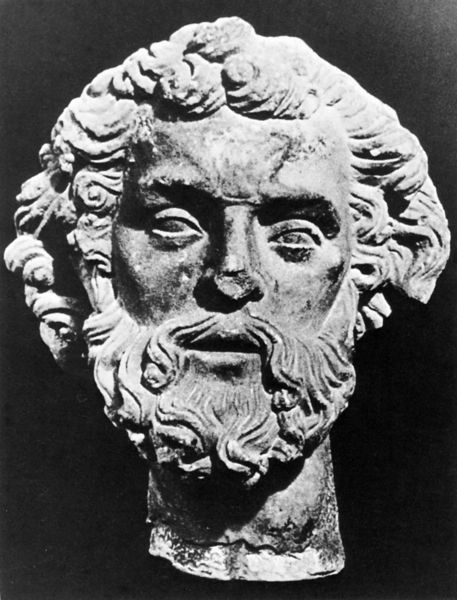
Titel: Kopf eines bärtigen Mannes
Institution: Reims, Kathedrale
Schlagwörter: kopf, mann, schatten, grau, haar, mund, nase, schwarz, weiss, bart, augen, stein, hals, portrait, auge, haare, gotik, lippe, lippen, locken, skulptur, wellen, büste, foto, offen, schwarzweiss, photo, wangenknochen, expressiv, antik, römisch, beschädigt, abgeschlagen, u, zu, schwarz schwarzweiss